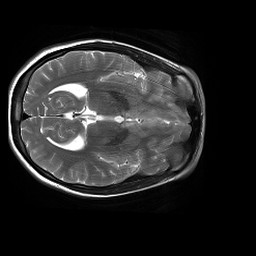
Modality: T2w
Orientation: axial
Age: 22
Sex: female
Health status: healthy
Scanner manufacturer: siemens
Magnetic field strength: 3 T
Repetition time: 4.01 s
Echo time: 0.116 s